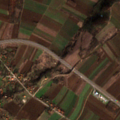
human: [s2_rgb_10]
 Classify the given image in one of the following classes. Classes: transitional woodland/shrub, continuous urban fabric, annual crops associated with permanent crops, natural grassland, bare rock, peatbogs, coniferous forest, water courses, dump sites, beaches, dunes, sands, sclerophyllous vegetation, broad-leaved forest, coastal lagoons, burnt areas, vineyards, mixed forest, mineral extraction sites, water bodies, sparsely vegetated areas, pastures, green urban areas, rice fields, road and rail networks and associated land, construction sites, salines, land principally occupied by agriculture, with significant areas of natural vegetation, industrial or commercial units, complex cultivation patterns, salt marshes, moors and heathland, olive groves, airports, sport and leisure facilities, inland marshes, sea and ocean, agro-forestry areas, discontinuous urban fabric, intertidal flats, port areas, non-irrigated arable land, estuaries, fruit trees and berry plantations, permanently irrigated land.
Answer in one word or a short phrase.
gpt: discontinuous urban fabric, non-irrigated arable land, land principally occupied by agriculture, with significant areas of natural vegetation